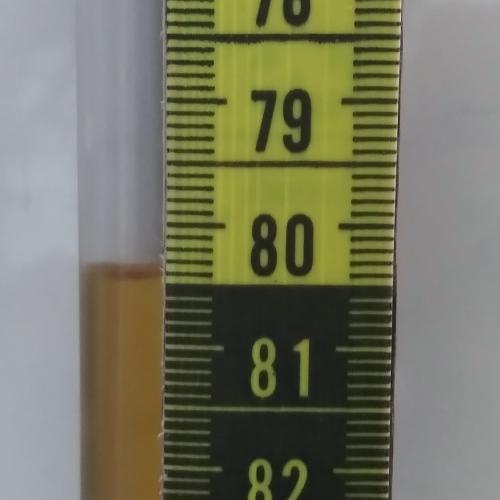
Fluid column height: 80.4 cm